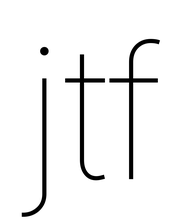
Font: Inter_Thin